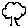
Label: tree